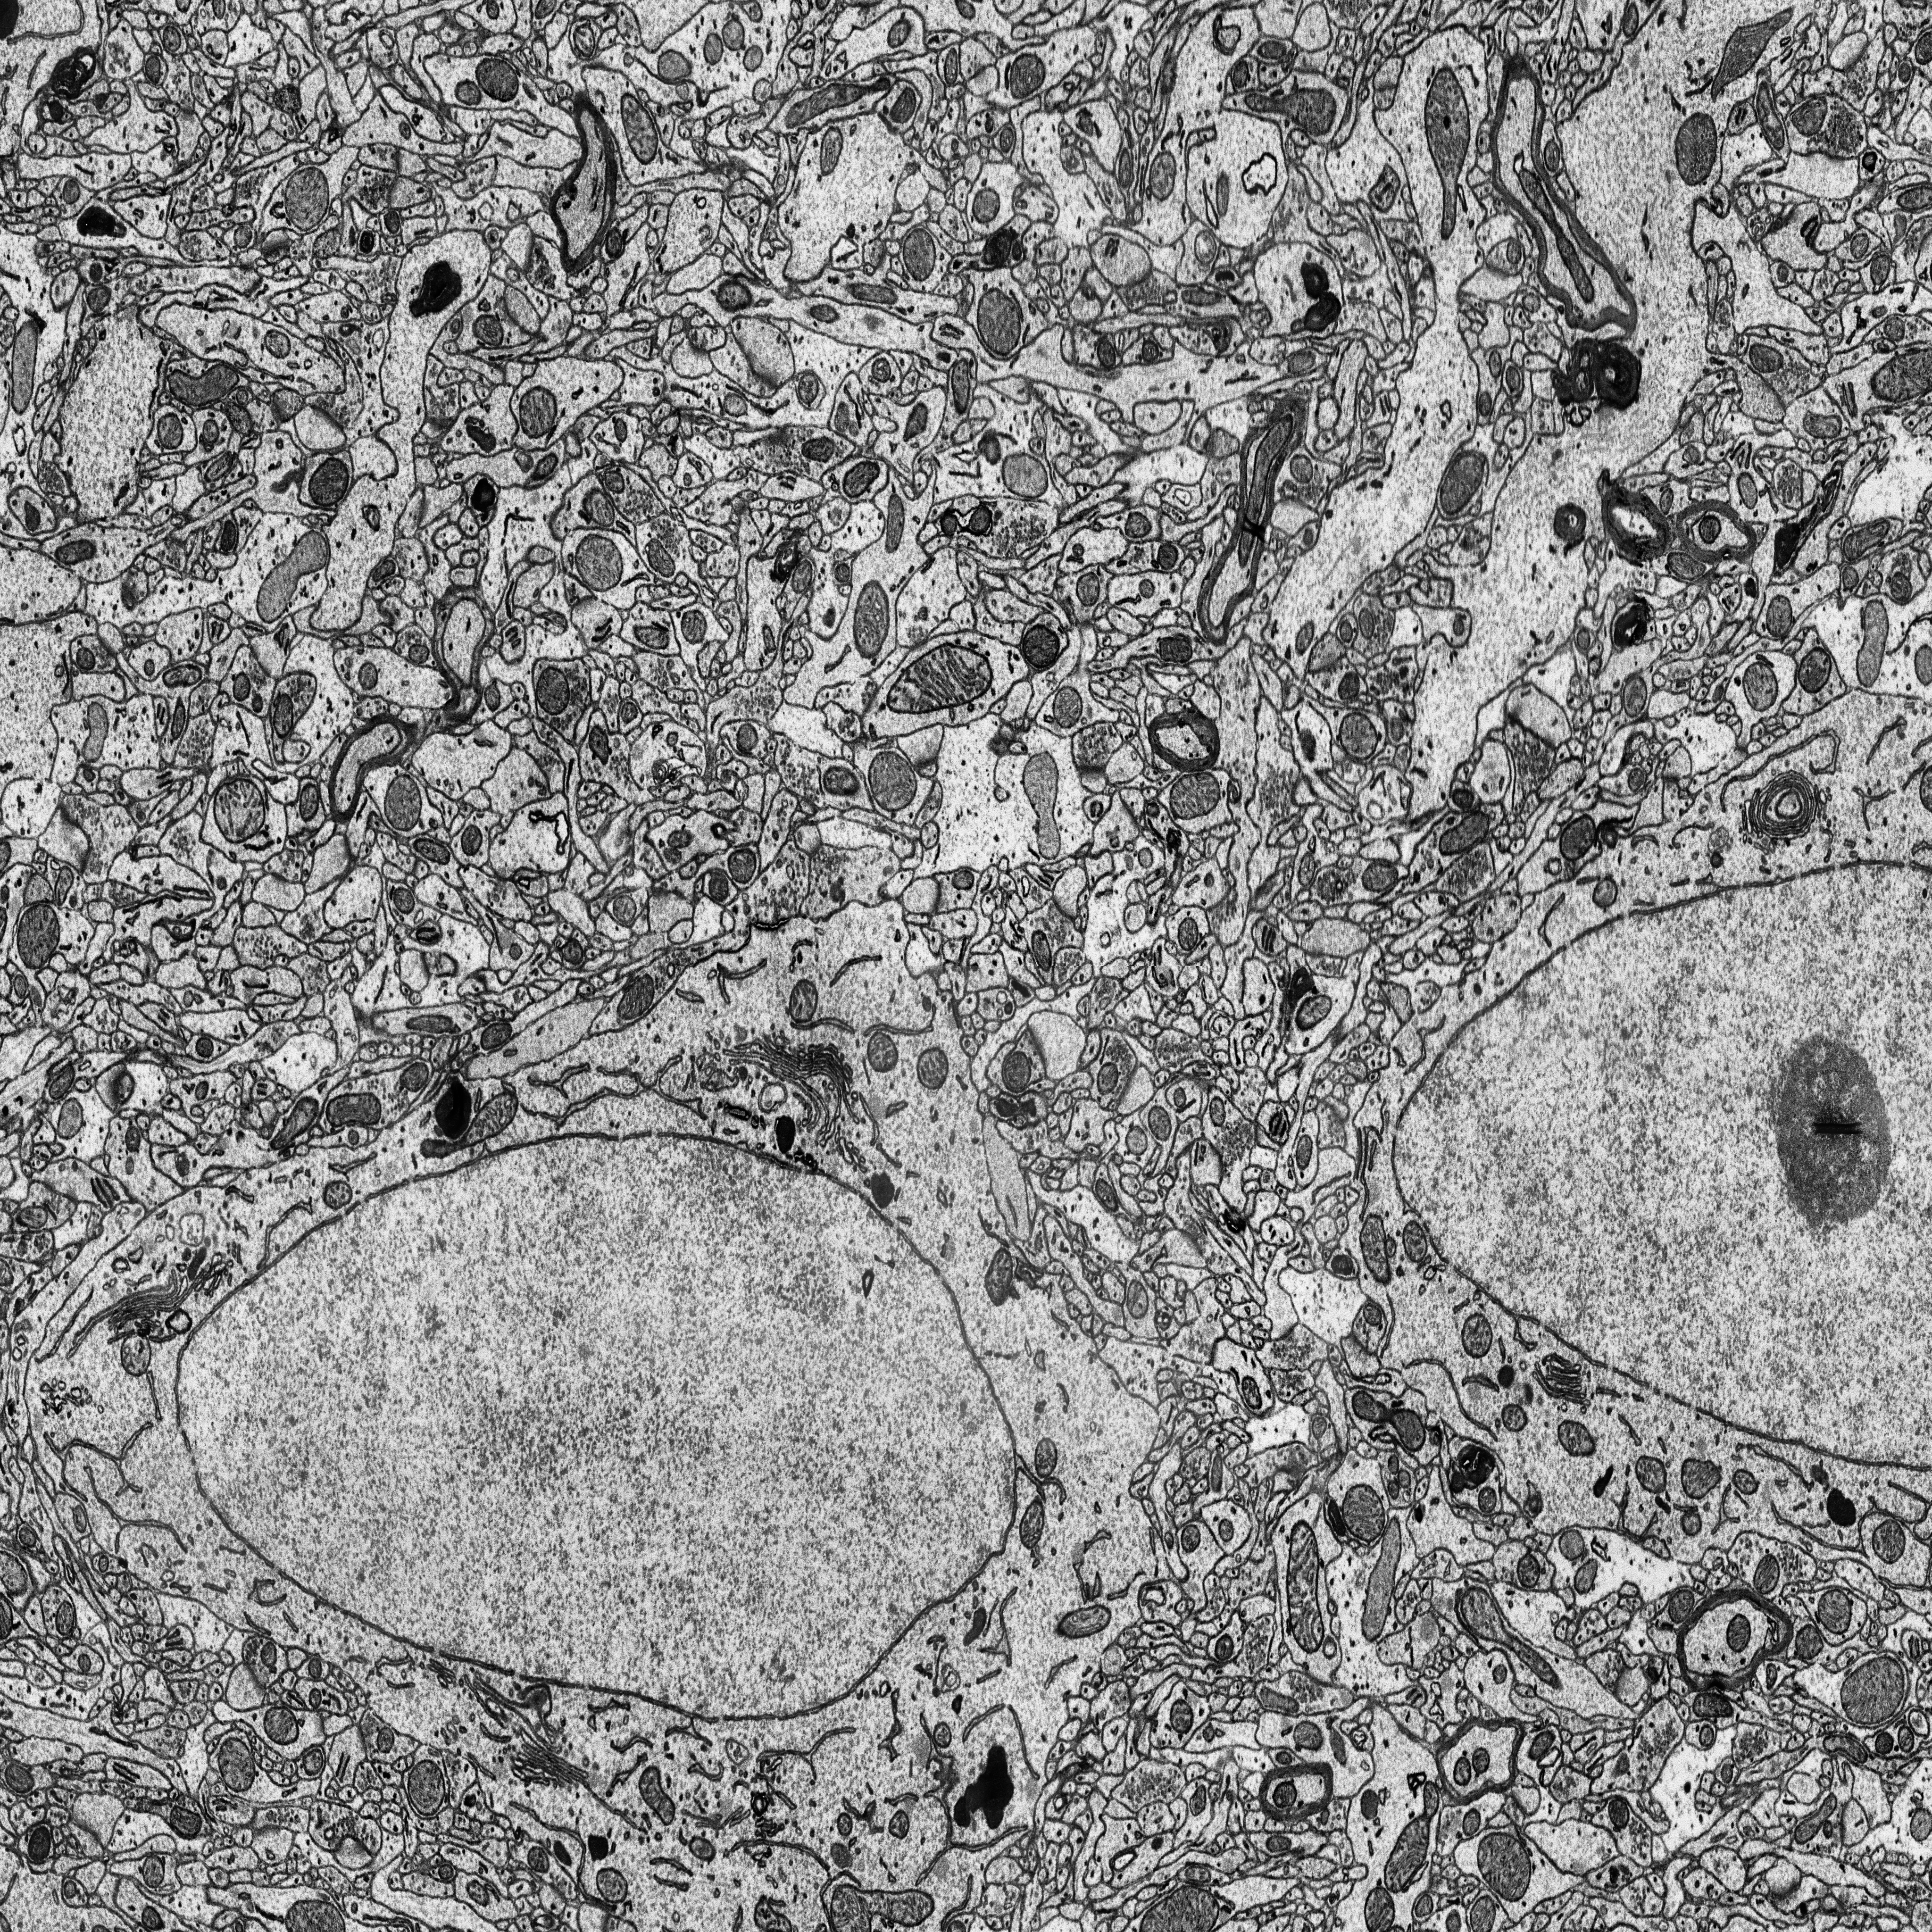
Electron microscopy slice of rat cortex tissue
Slice depth (z): 322
Mitochondria instances in slice: 360